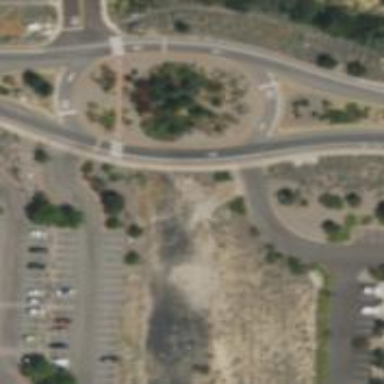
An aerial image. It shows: Tertiary road that leads to roundabout.